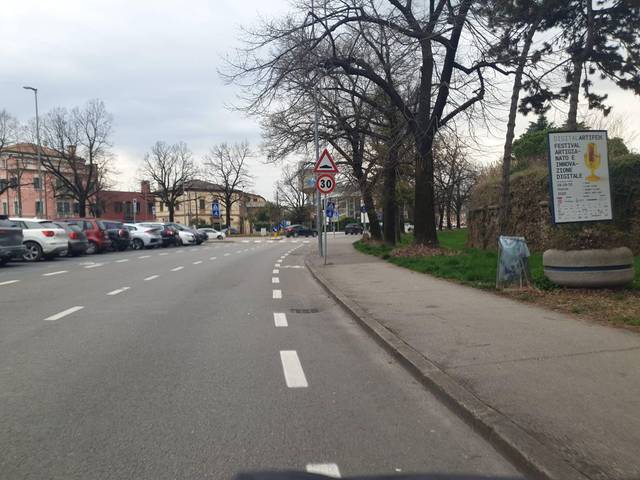
Region: Italy
Coordinates: 45.399, 11.885